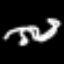
Label: squiggle